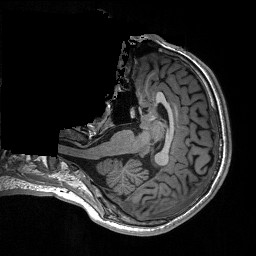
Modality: T1w
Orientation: axial
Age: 18
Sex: male
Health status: healthy
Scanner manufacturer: siemens
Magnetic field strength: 3 T
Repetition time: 3.2 s